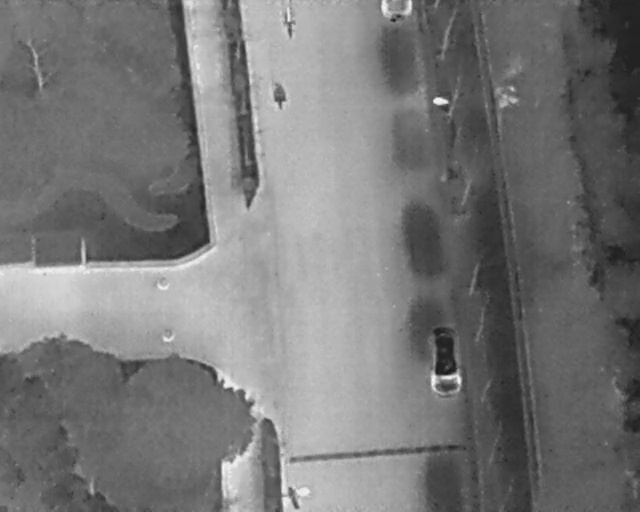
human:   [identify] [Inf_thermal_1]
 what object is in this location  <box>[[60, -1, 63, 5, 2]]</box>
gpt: <ref>1 small car at the top</ref>

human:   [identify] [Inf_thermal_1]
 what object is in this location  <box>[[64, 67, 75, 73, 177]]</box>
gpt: <ref>1 medium car at the bottom</ref>